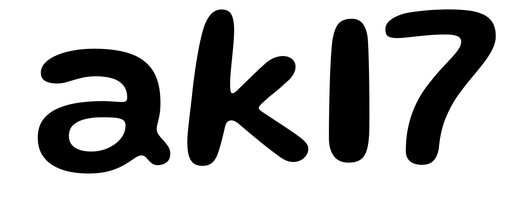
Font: Gluten_Medium